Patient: sex F, age 67
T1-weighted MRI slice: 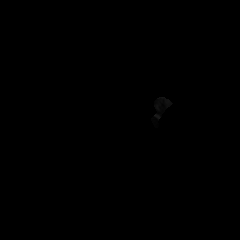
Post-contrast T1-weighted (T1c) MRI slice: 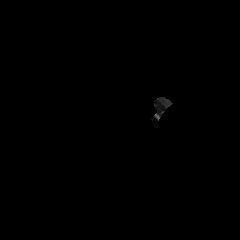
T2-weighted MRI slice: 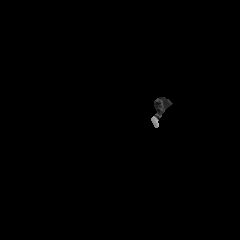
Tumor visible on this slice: no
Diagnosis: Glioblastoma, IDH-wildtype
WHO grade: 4